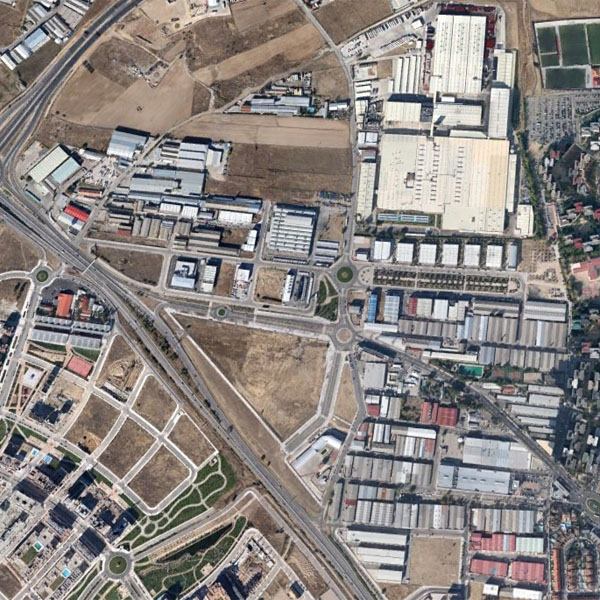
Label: Industrial